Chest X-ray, PA view. Patient: 60 years old, sex M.
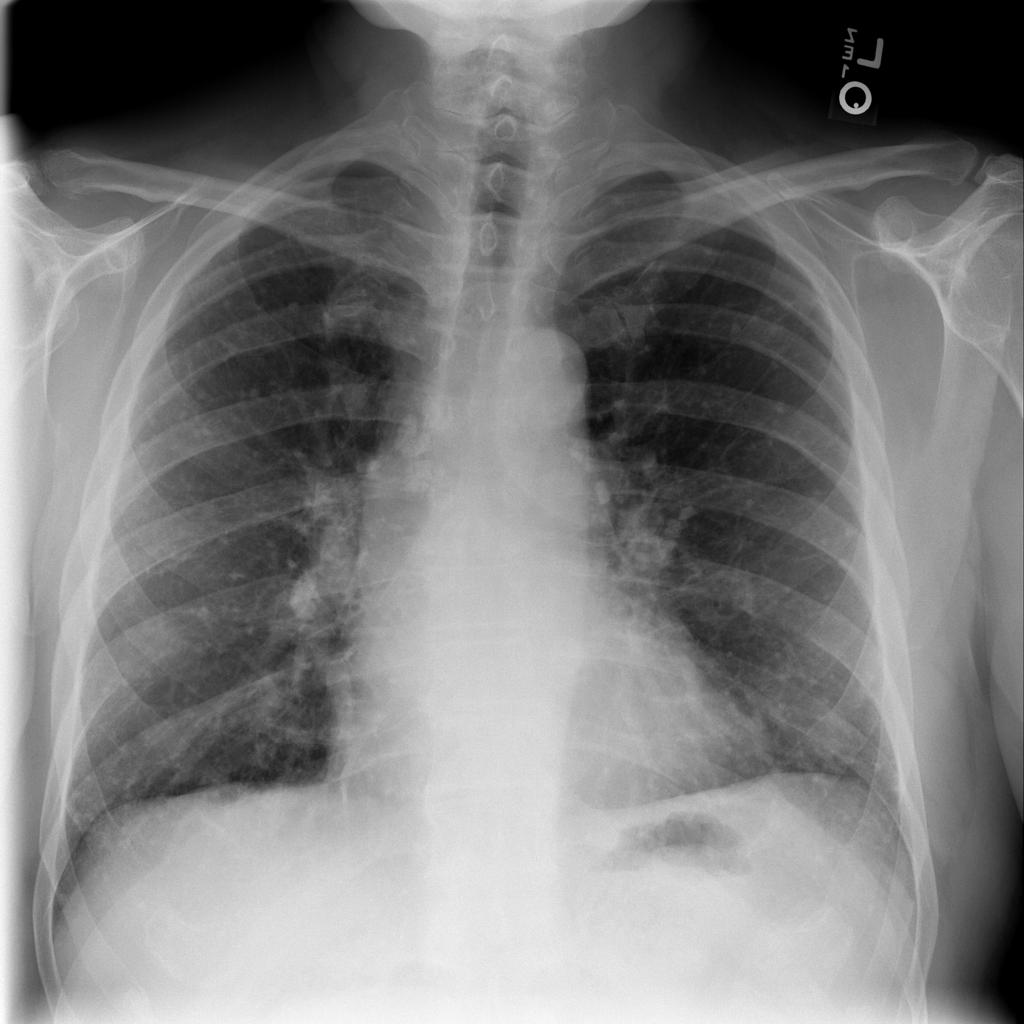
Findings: Infiltration, Nodule